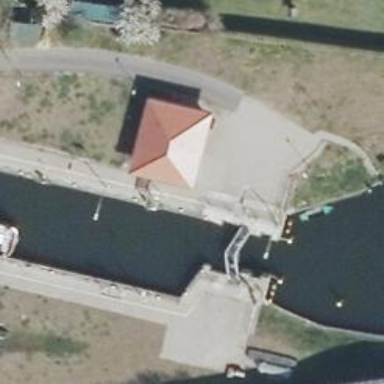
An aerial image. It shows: Lock gate along waterway.